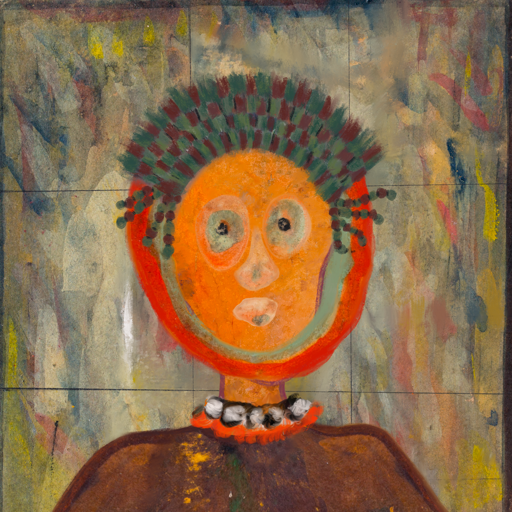
Background: GypsyMother, Head And Neck Front: Hypocrite, Face Front: Childish, Bust: Comrade, Hair Front: Sisters, Head Accessory: After_Raid_Crown, Second Necklace: Blank, Necklace: An_Impression, Baby: Blank